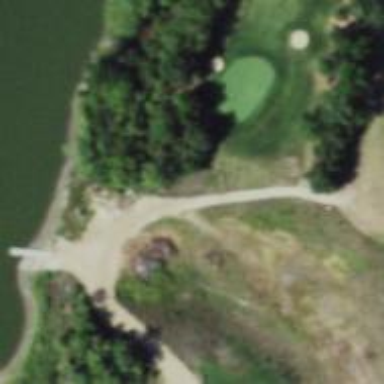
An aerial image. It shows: Path designated for golf carts.